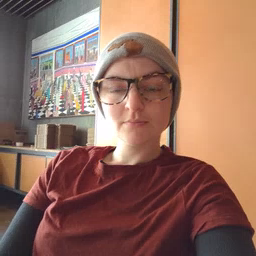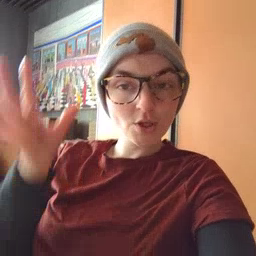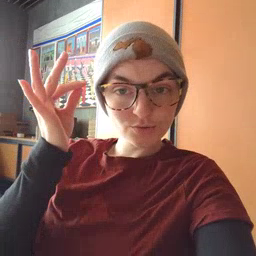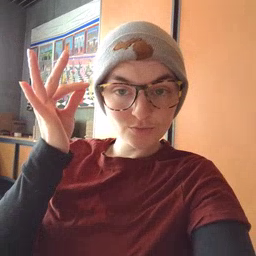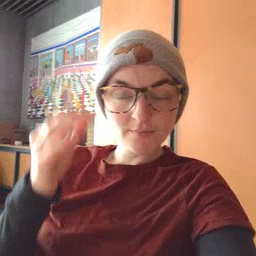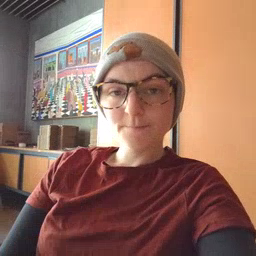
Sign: hair